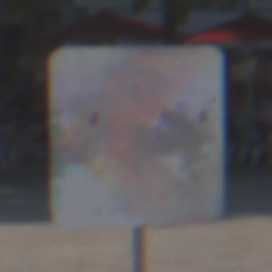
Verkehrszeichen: RichtungstafelnInKurvenKleinRechts
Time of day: MorningAfternoon
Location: Outdoor (Urban)
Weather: Clear
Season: NotSpecified
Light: Natural